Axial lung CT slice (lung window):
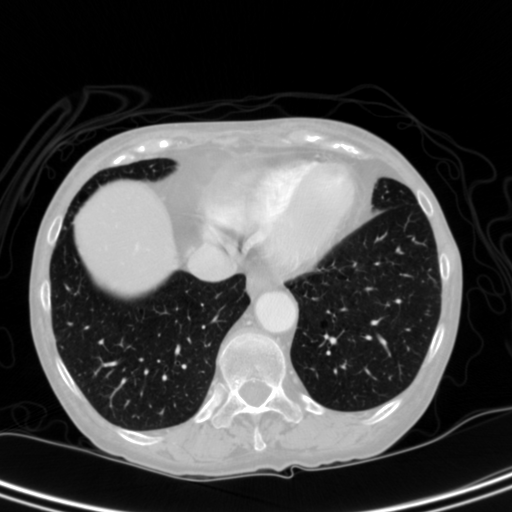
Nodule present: no